Interaction volume radius: 10 \u00c5
Interaction volume height: 10 \u00c5
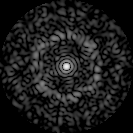
Disorder parameter: 0.7938